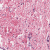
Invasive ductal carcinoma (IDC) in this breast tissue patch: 0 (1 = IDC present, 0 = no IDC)